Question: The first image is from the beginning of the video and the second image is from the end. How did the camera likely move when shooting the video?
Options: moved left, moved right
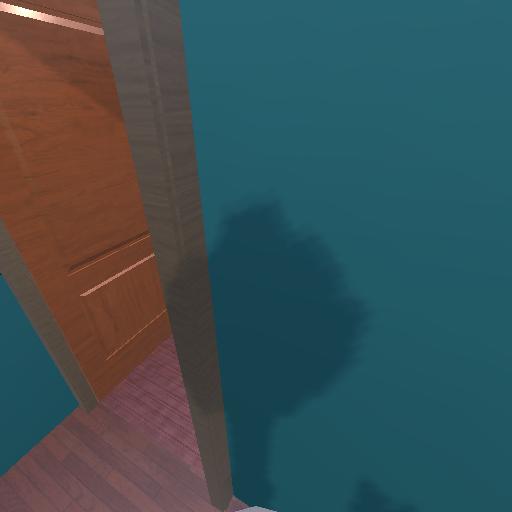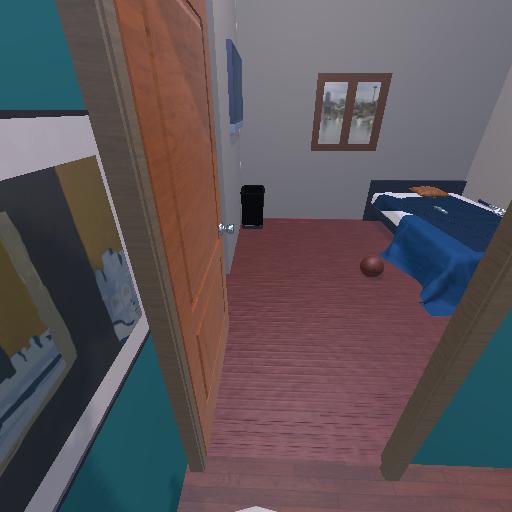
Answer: moved left